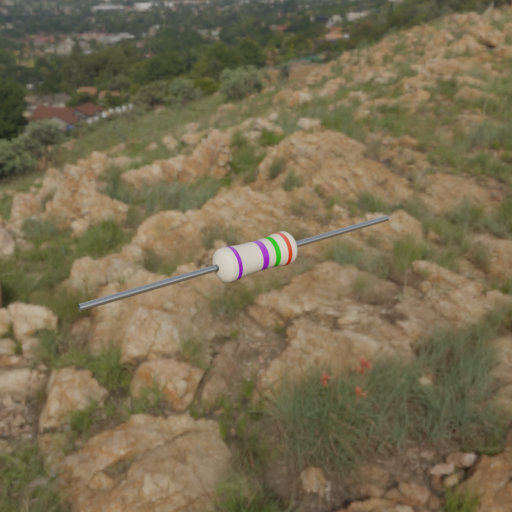
Resistor colour bands (in order): violet, violet, green, red